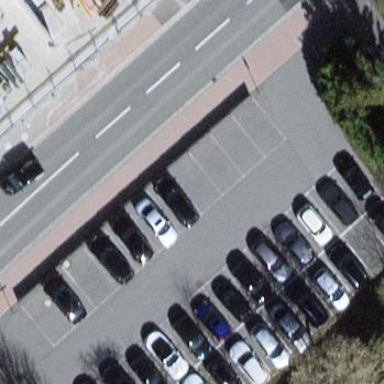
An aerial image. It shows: Parking available along the street side with pebblestone surface.